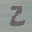
Label: 2